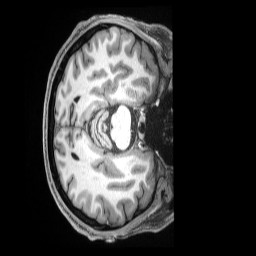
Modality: T1w
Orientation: axial
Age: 32
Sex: male
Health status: ill
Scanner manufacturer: siemens
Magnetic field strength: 3 T
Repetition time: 2.5 s
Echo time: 0.00181 s